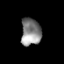
Tissue: prostate
Cell type: Fibroblasts
Senescence score: 0.6991
Nuclear area (px): 533
Mean DAPI intensity: 135.188